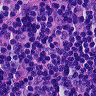
Metastatic tissue present: no